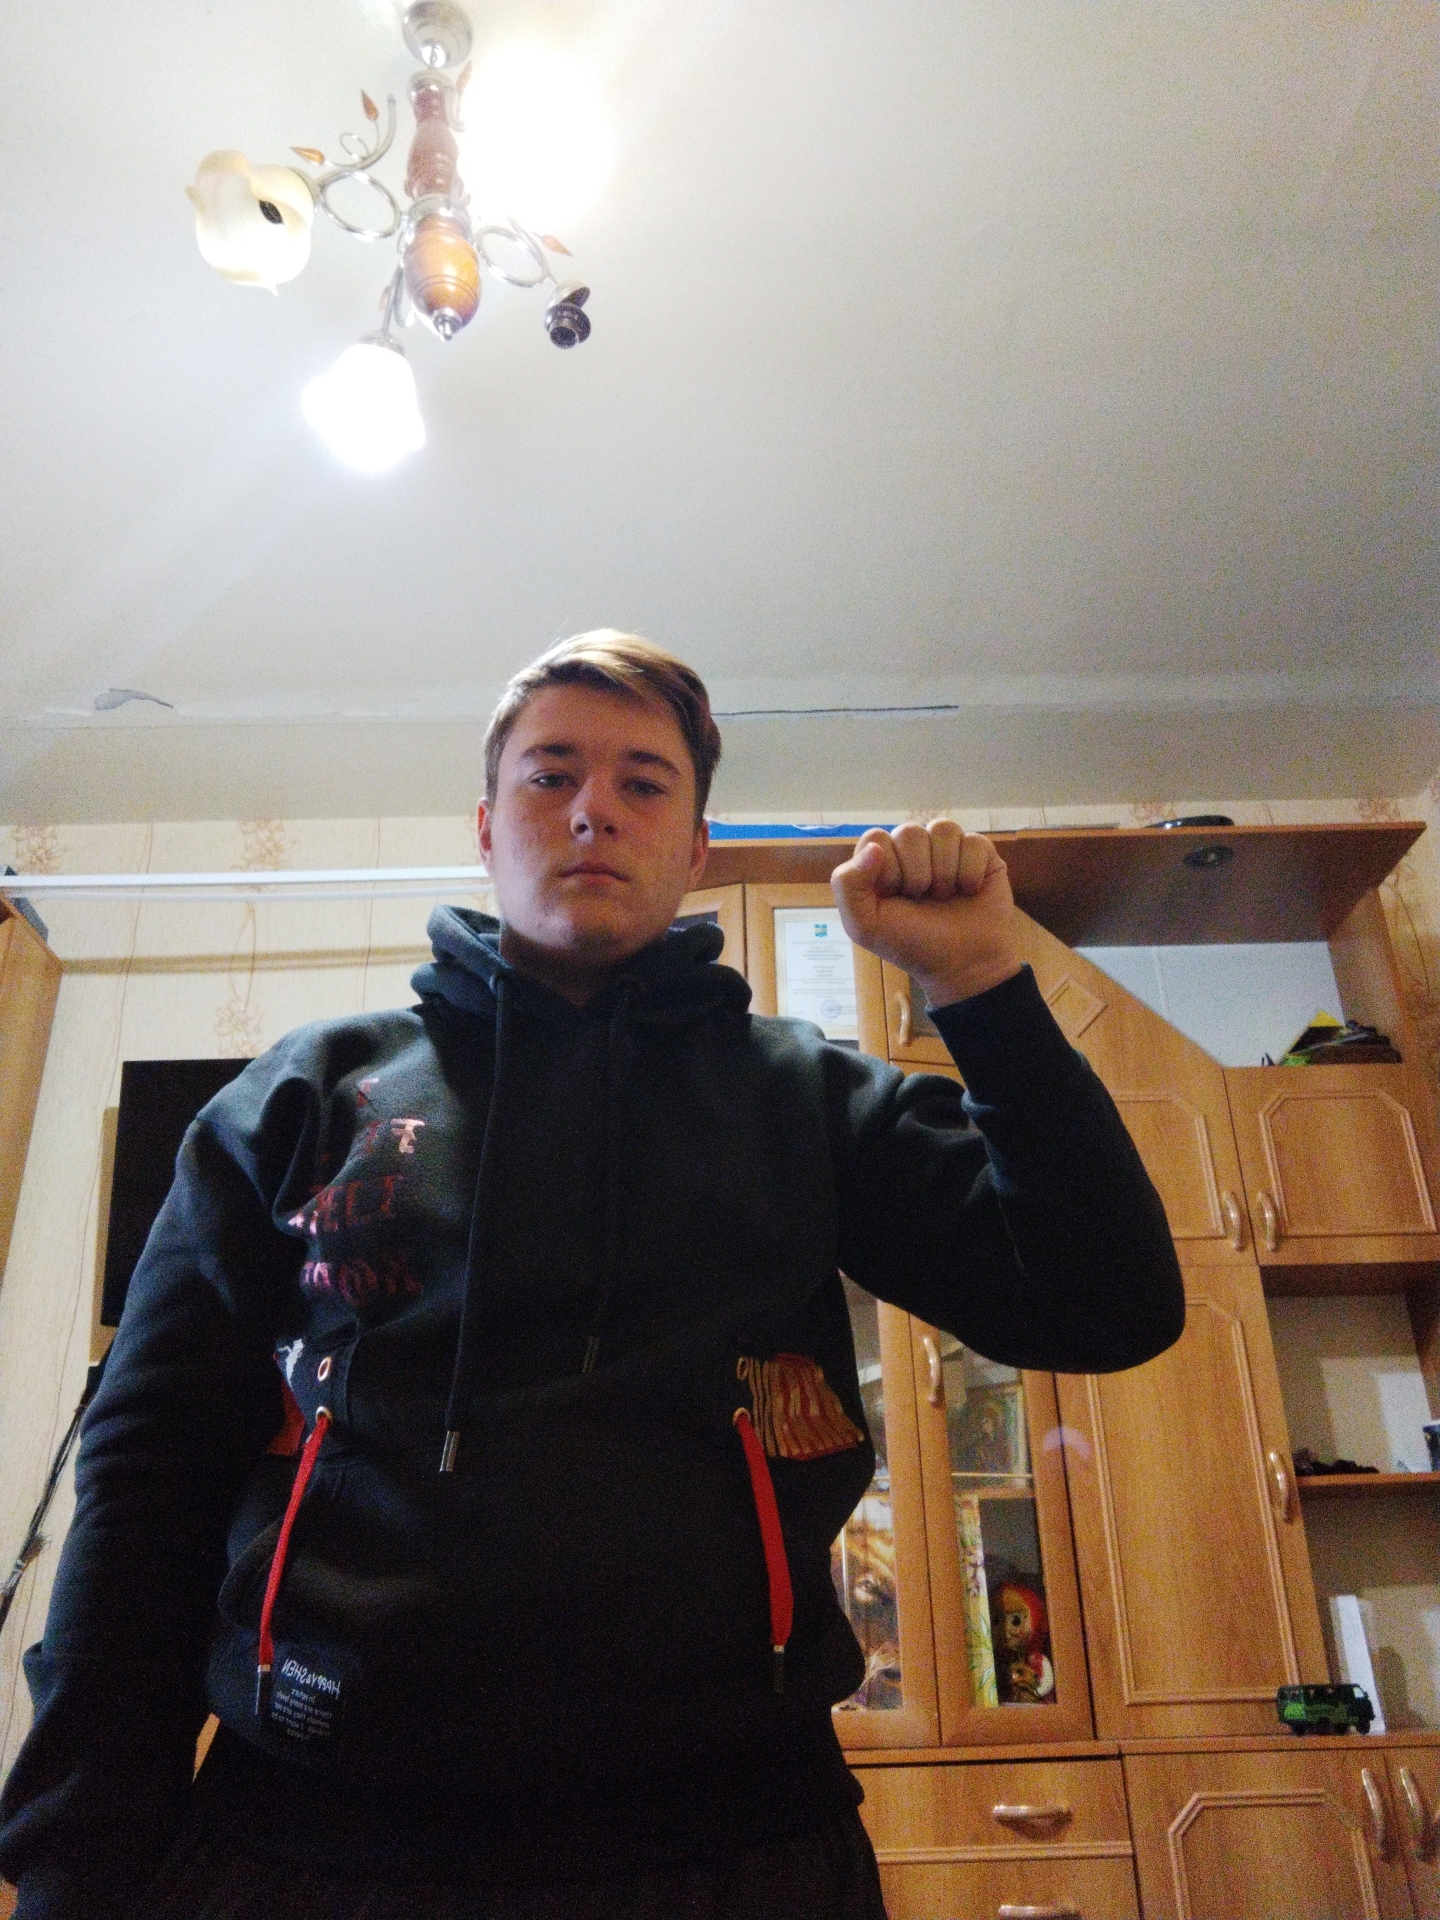
Label: noise